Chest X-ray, AP view. Patient: 42 years old, sex M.
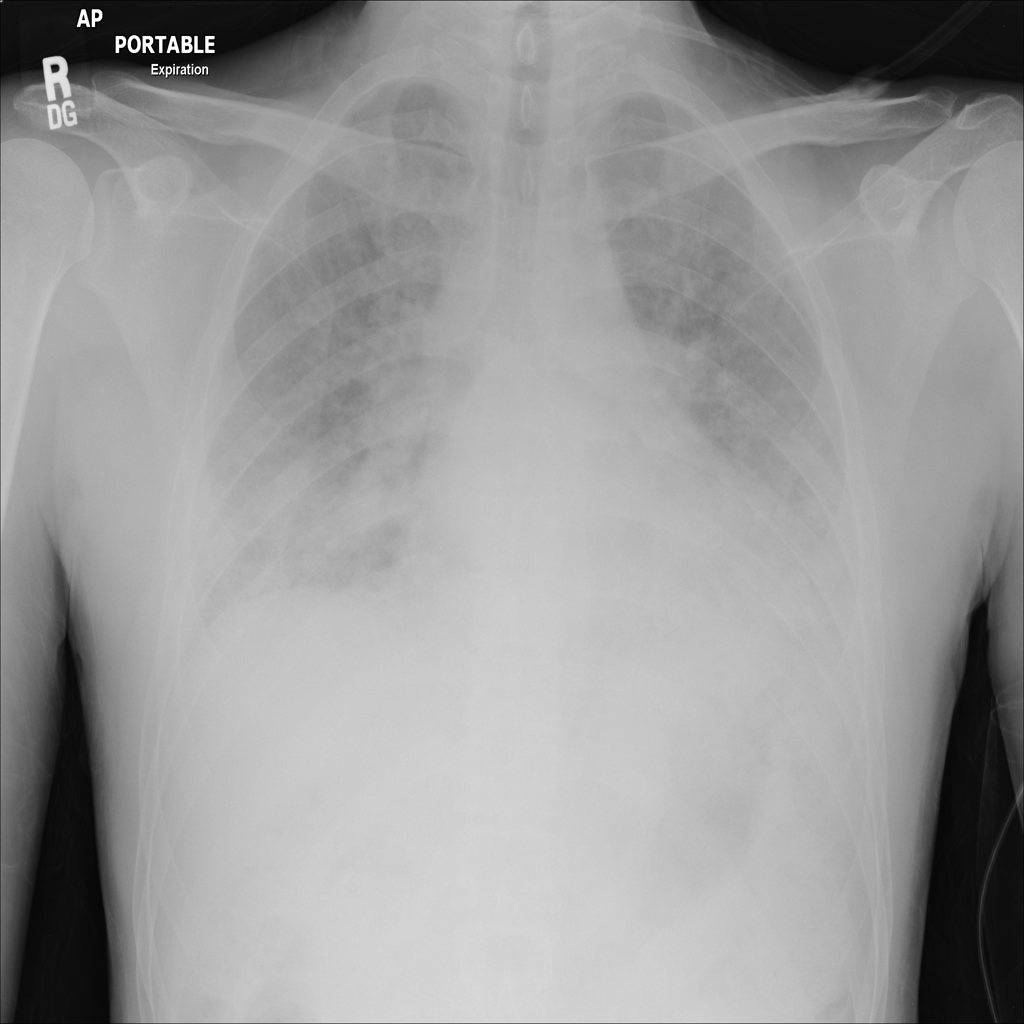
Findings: No Finding